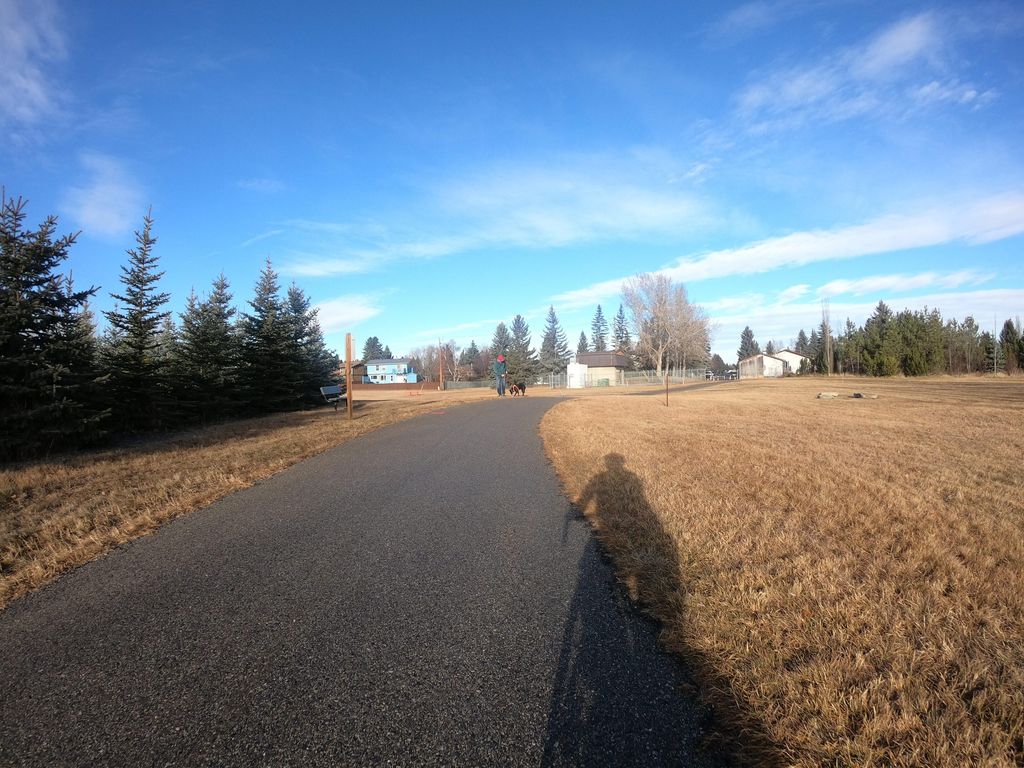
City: calgary